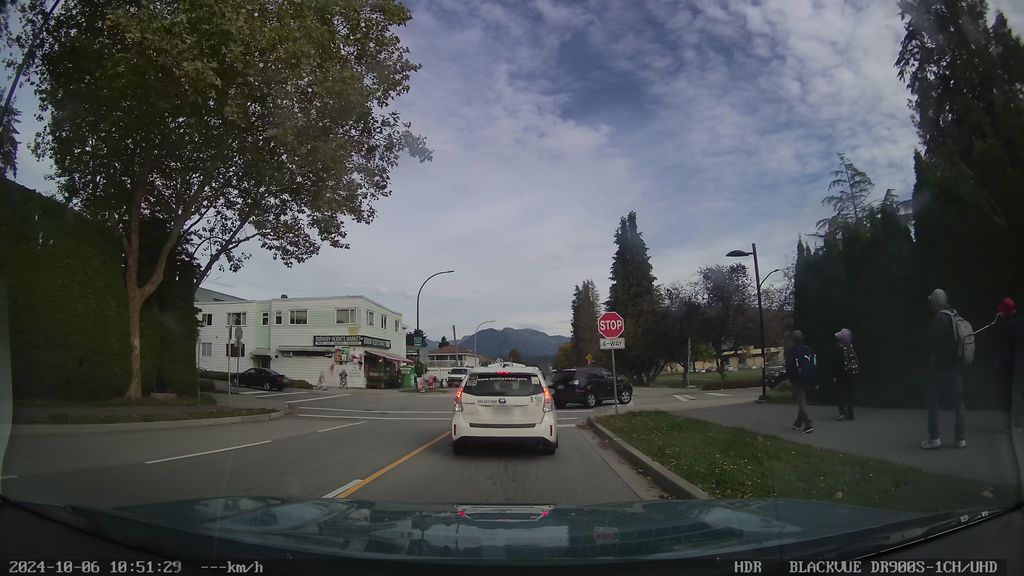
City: vancouver